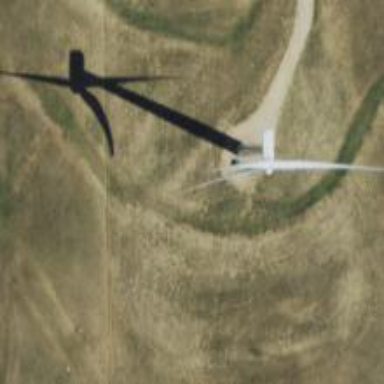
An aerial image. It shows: Wind turbine generator that utilizes wind as its source for generating electricity. It is of the horizontal axis type.